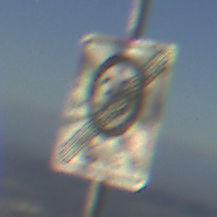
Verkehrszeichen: EndeZone30
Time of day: SunriseSunset
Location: Outdoor (Nature)
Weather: PartlyCloudy
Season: NotSpecified
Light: Natural